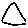
Label: triangle